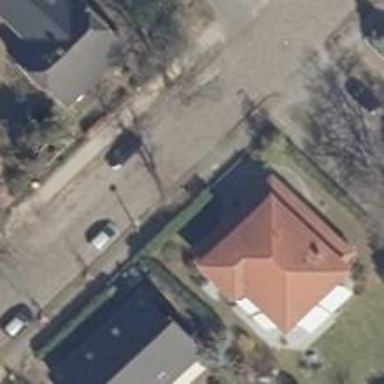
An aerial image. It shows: Detached building with pyramidal roof shape.